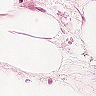
Metastatic tissue present: no